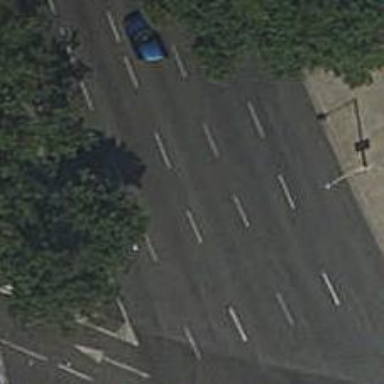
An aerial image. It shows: Primary highway with asphalt surface that includes cycleway.